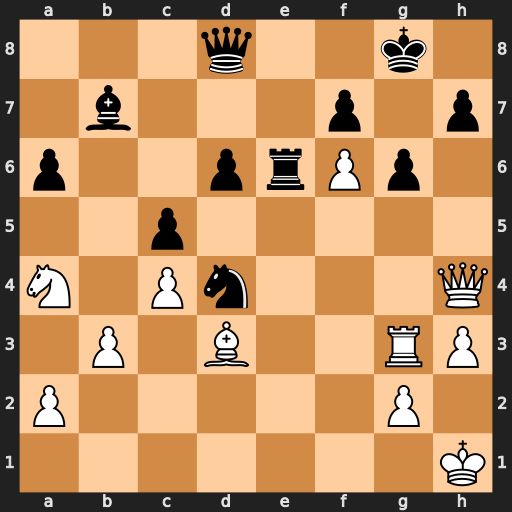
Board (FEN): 3q2k1/1b3p1p/p2prPp1/2p5/N1Pn3Q/1P1B2RP/P5P1/7K
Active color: w
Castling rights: -
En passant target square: -
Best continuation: Bxg6 hxg6 Rxg6+ fxg6 f7+ Kxf7 Qxd8